Question: I have a table with 4 columns :- PaymentID,patient ID, paymentMode, totalPayment
I am trying to find the maximum total payment paid by a patient and the payment mode for it .
This is what i have tried :
'''
SELECT paymentMode, MAX(totalPayment) AS MAXIMUM_PAYMENT FROM Payments
Group By paymentMode
'''
This returns the maximum payment and payment mode , but the problem is, it gets grouped by payment mode ,so when i execute this query i get 2 answers.
Below is a sample output which i get :

What i want is just one answer, simply meaning when considering to the above image, i want to output only the record in 2 row as it has more higher payment than the record in first row. Is it possible to add a condition to the group By ?
How do i solve this?
Thank you for your time.
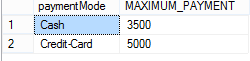
Answer: Your table has four columns. Do you want the mode for the maximum payment? Or the mode that has the largest sum of payments? The first would be this (for a single patient):
'''
select p.*
from payments p
where patient = xxx
order by totalpayment desc
limit 1;
'''
This returns the value for a single patient.
EDIT:
If you want the mode for the maximum payment for all patients, you can use this MySQL trick:
'''
select patient, max(payment) as maxpayment,
substring_index(group_concat(paymentmode), ',', 1) as maxpaymentmode
from payments p
group by patient
'''